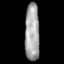
Tissue: skin
Cell type: Epithelial cells
Senescence score: 0.9108
Nuclear area (px): 831
Mean DAPI intensity: 163.554